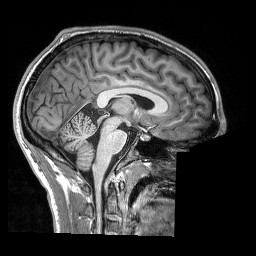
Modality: T1w
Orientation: sagittal